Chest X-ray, AP view. Patient: 70 years old, sex M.
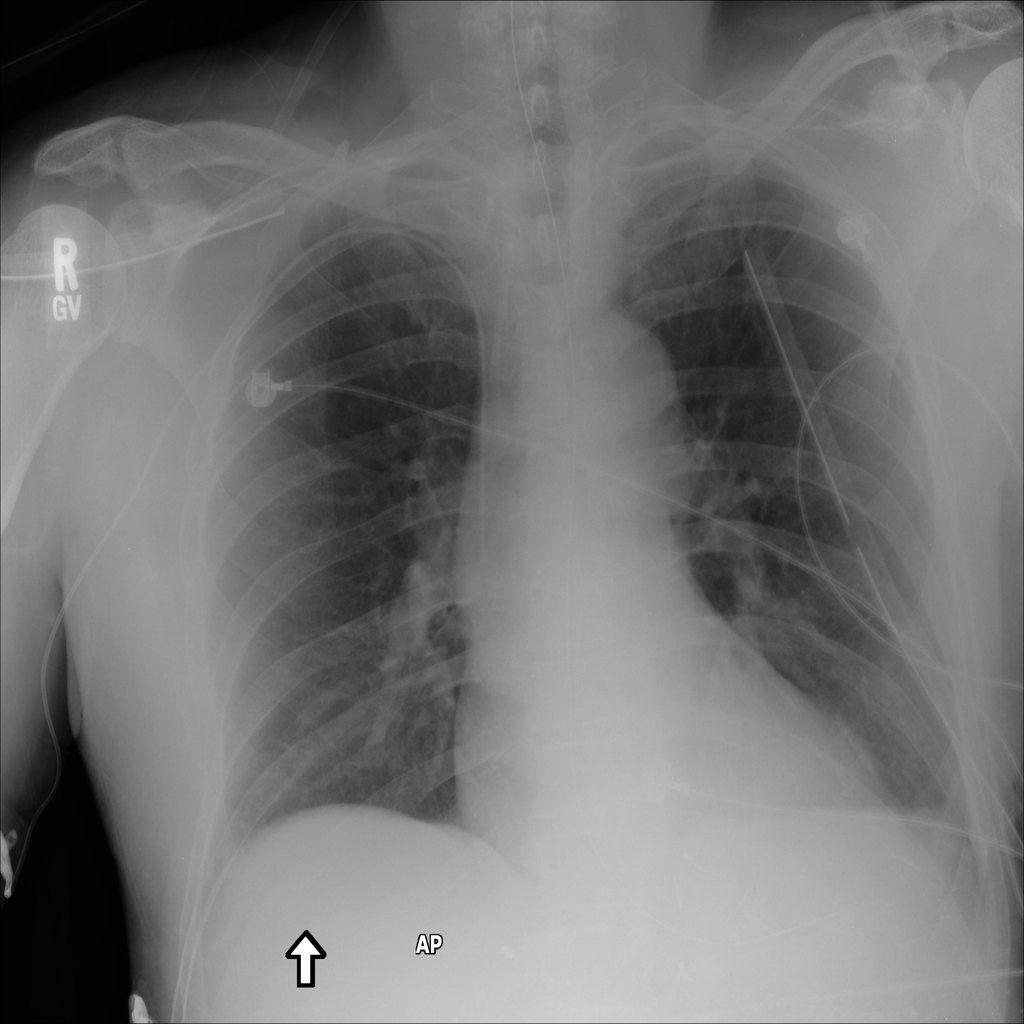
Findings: No Finding